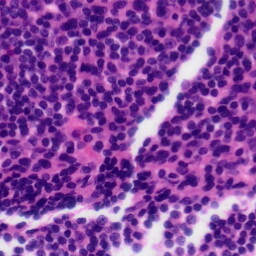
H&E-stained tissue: Tonsil